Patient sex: F
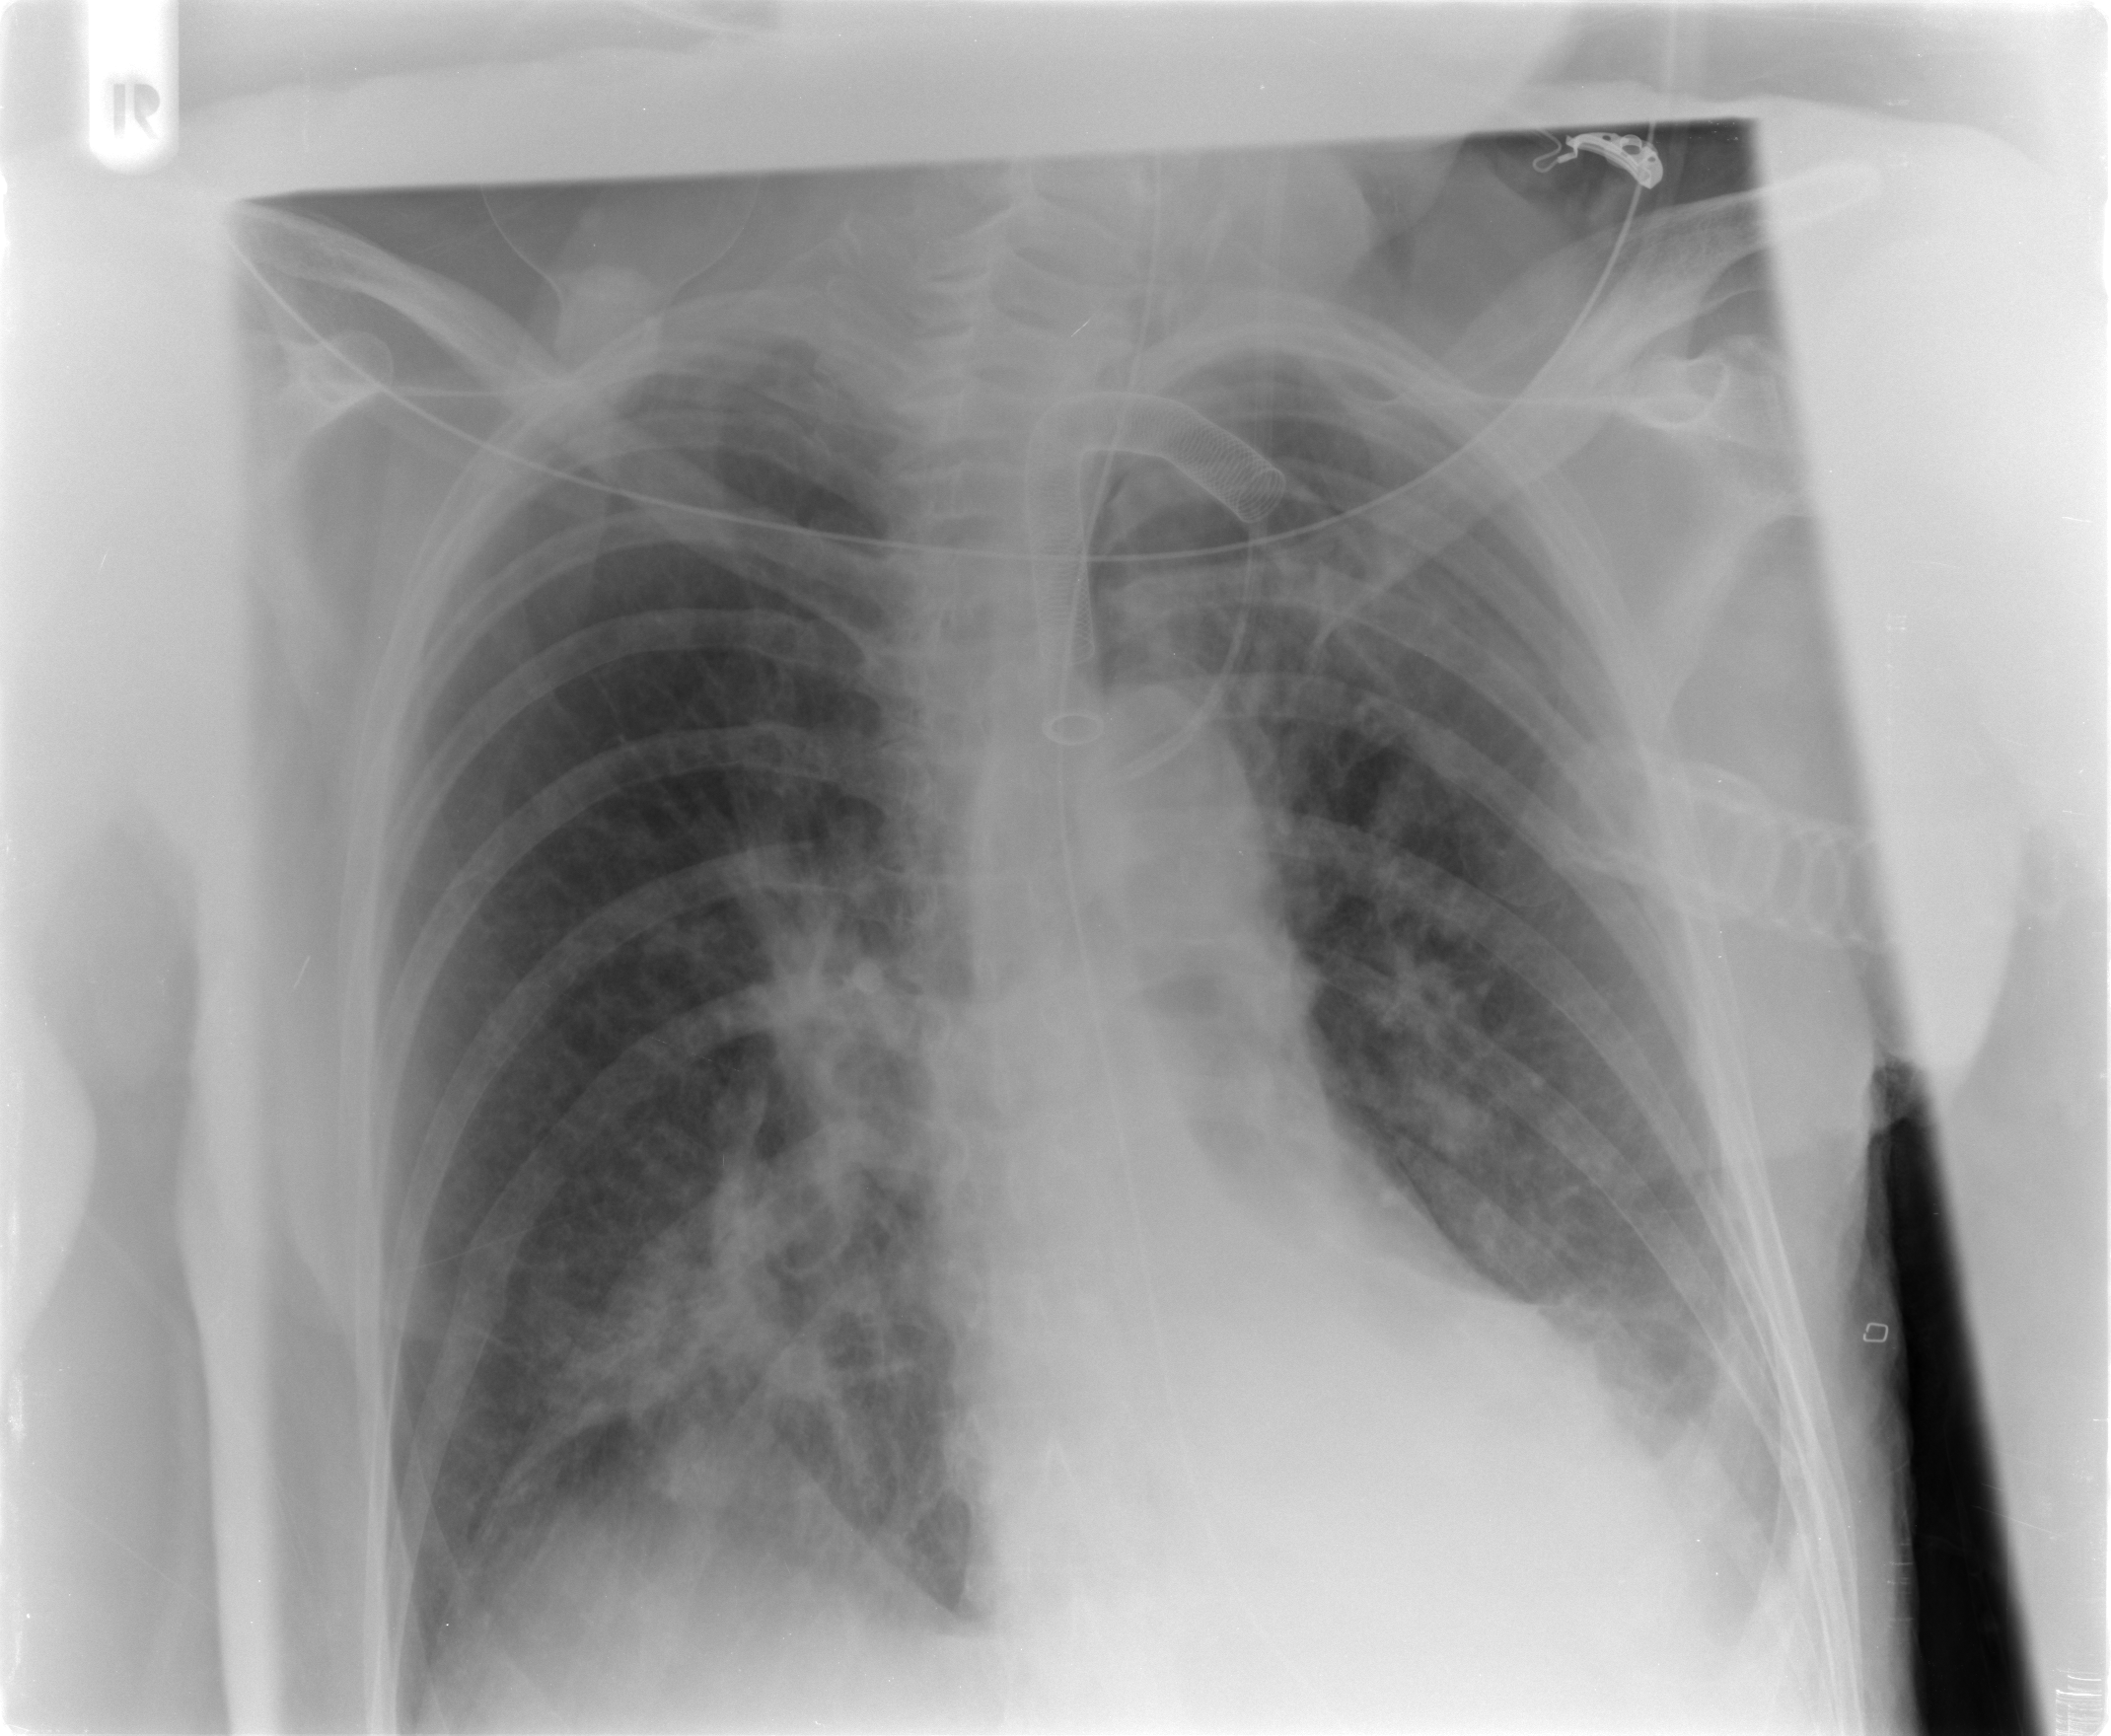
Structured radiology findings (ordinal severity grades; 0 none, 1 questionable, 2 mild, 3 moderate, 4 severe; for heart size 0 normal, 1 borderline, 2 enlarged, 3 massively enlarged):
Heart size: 0
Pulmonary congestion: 2
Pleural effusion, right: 2
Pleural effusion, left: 2
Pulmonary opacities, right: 1
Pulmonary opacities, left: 1
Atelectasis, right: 2
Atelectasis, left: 2